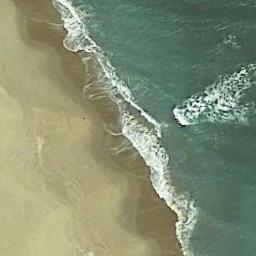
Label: beach